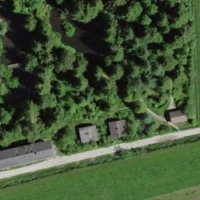
EUNIS habitat code: 24
Species observed at this site:
Vaccinium uliginosum
Sagittaria latifolia